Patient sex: M
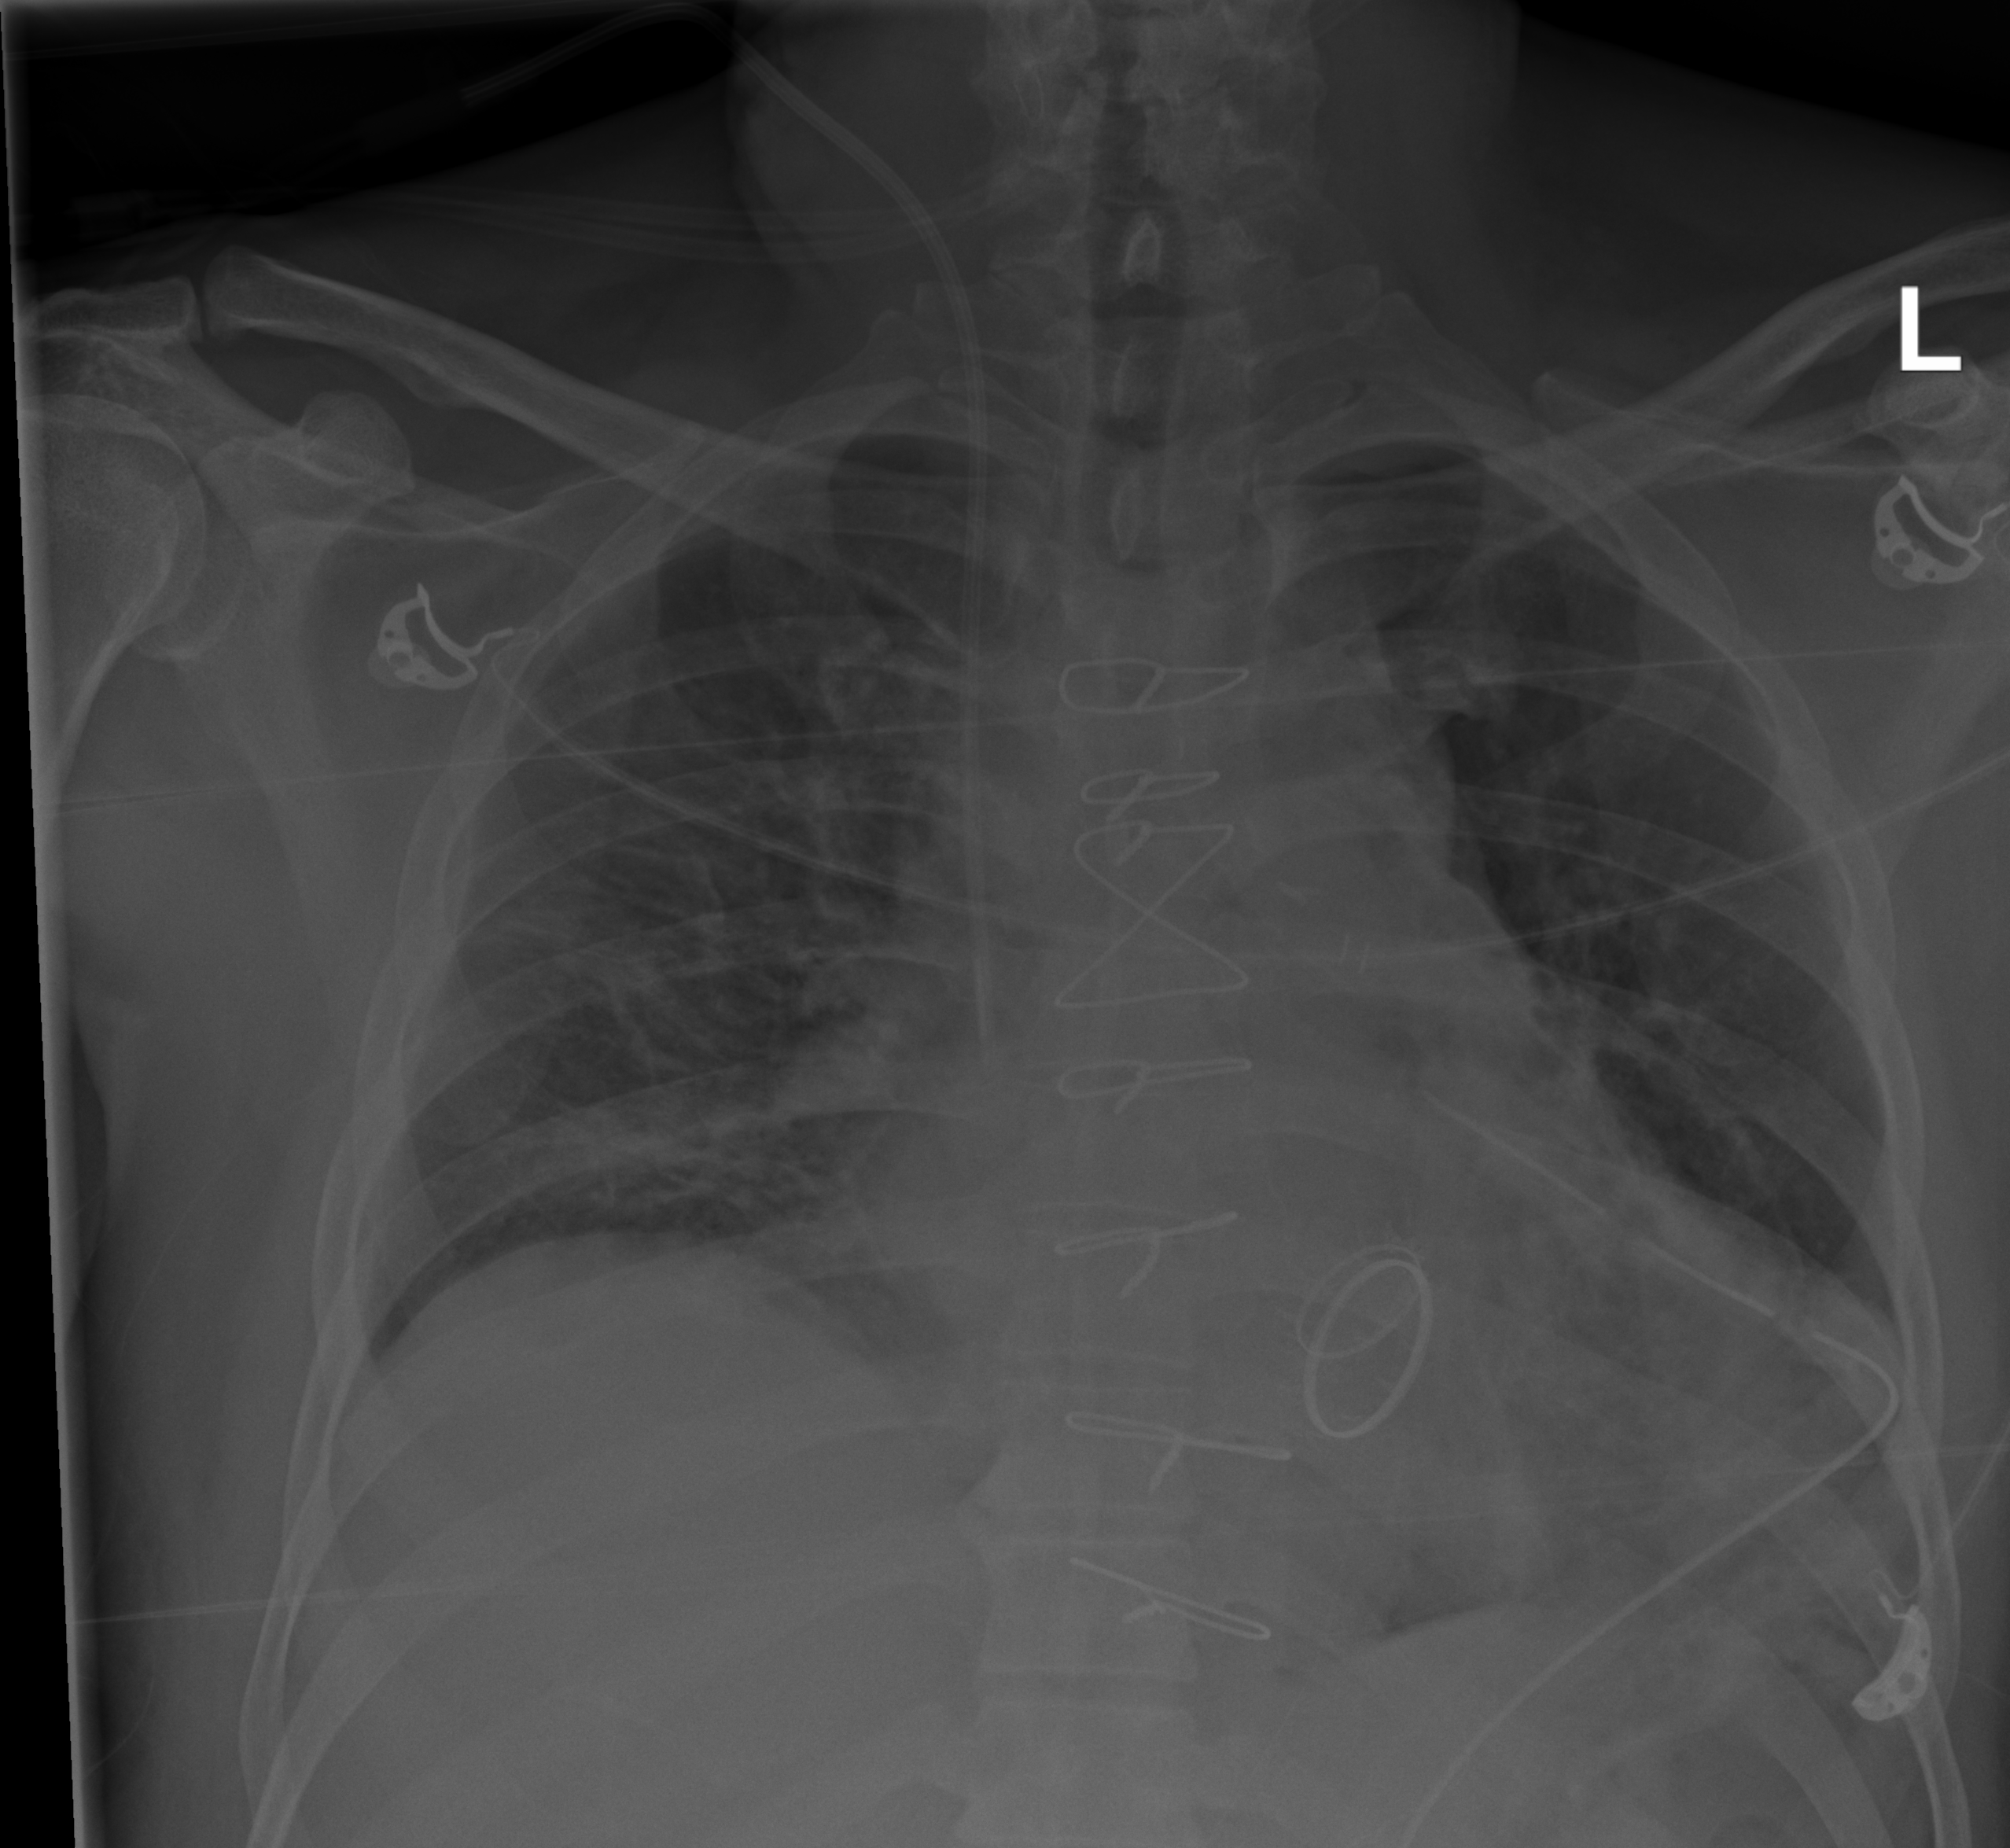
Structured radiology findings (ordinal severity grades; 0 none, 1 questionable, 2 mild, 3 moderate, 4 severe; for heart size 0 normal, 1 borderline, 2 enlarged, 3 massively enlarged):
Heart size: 2
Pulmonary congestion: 2
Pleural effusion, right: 1
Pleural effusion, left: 2
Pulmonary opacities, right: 0
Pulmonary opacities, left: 0
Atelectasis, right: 2
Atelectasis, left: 2